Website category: sports
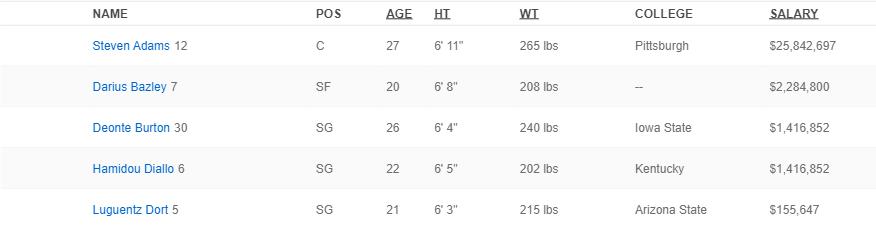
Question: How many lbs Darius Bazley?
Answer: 208 lbs

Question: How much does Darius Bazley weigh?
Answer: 208 lbs

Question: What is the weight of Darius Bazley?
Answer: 208 lbs

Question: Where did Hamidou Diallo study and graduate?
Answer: Kentucky

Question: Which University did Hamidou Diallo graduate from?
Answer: Kentucky

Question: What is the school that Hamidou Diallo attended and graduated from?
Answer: Kentucky

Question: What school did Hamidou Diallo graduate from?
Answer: Kentucky

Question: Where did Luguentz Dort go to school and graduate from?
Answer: Arizona State

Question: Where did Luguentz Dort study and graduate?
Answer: Arizona State

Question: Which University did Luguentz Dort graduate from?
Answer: Arizona State

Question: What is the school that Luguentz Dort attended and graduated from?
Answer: Arizona State

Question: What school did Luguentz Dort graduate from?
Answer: Arizona State

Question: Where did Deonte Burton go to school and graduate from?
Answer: Iowa State

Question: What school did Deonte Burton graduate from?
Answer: Iowa State

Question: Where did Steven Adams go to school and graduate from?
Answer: Pittsburgh

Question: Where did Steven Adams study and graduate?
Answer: Pittsburgh

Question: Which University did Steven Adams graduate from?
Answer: Pittsburgh

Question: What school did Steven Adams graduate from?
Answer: Pittsburgh

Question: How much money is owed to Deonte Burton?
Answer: $1,416,852

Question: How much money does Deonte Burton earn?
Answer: $1,416,852

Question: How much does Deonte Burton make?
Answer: $1,416,852

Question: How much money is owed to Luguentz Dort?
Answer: $155,647

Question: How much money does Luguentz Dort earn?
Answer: $155,647

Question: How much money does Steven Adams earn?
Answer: $25,842,697

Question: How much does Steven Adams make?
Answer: $25,842,697

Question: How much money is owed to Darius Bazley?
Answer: $2,284,800

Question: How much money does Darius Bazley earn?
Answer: $2,284,800

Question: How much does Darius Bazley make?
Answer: $2,284,800

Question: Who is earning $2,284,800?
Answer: Darius Bazley

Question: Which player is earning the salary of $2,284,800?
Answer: Darius Bazley

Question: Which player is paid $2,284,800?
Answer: Darius Bazley

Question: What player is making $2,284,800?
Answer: Darius Bazley

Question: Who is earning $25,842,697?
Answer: Steven Adams

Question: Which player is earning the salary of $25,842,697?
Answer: Steven Adams

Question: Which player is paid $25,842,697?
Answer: Steven Adams

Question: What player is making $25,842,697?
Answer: Steven Adams

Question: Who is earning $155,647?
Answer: Luguentz Dort

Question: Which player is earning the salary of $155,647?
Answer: Luguentz Dort

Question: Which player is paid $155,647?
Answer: Luguentz Dort

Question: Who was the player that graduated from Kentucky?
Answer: Hamidou Diallo

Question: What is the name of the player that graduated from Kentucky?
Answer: Hamidou Diallo

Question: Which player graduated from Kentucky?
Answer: Hamidou Diallo

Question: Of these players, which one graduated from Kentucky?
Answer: Hamidou Diallo

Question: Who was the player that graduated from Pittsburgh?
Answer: Steven Adams

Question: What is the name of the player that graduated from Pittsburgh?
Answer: Steven Adams

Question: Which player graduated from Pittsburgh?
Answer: Steven Adams

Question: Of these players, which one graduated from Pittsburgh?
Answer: Steven Adams

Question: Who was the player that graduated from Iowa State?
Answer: Deonte Burton

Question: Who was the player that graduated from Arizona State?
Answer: Luguentz Dort

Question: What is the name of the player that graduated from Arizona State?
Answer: Luguentz Dort

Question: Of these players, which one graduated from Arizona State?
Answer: Luguentz Dort

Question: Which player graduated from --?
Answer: Darius Bazley